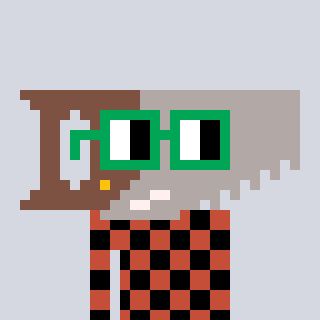
a pixel art character with square green glasses, a saw-shaped head and a rust-colored body on a cool background